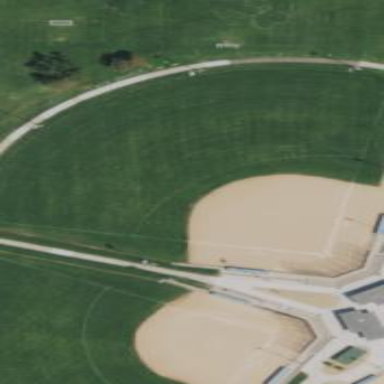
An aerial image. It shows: Softball pitch for leisure land activities.